Aerial crown-view tile of a tropical tree (Barro Colorado Island, Panama), acquired 20250616:
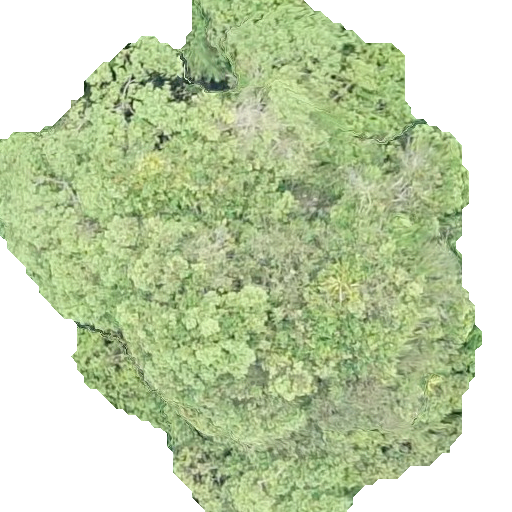
Species: Luehea seemannii
GBIF accepted scientific name: Luehea seemannii
Crown area: 265.728 m²